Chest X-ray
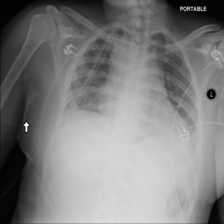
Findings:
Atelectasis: negative
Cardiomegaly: negative
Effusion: negative
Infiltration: negative
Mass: negative
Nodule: negative
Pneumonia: negative
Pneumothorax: negative
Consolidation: negative
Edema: negative
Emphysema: negative
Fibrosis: negative
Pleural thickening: negative
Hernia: negative